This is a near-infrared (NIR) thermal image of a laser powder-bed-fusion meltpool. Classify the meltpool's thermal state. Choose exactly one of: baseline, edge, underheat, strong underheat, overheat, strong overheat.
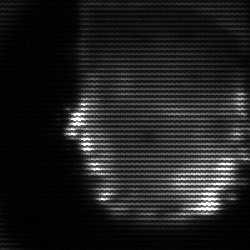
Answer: baseline